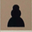
Piece: bP